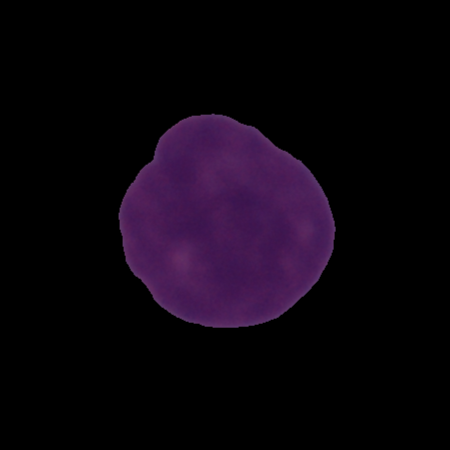
Label: cancer